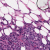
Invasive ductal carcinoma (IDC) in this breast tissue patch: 1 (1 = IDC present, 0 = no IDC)